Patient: sex M, age 75
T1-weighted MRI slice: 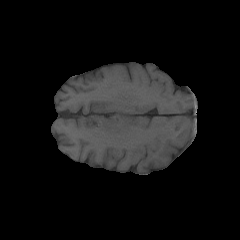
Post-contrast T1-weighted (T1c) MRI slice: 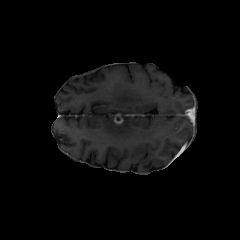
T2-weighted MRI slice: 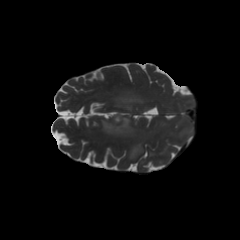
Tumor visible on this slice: yes
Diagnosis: Glioblastoma, IDH-wildtype
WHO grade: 4